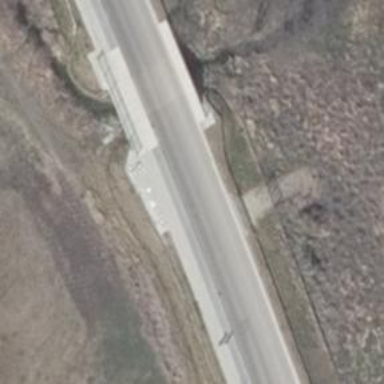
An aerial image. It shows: Secondary road on asphalt bridge.